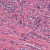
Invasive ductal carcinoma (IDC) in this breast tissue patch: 1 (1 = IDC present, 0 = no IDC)